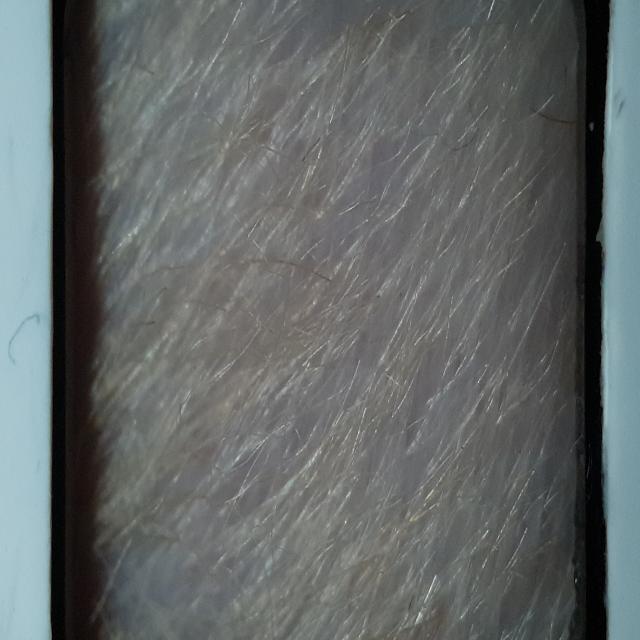
Healthy canine skin — no visible lesions, inflammation, or abnormalities. The skin and coat appear normal.